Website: crate-barrel
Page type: payment
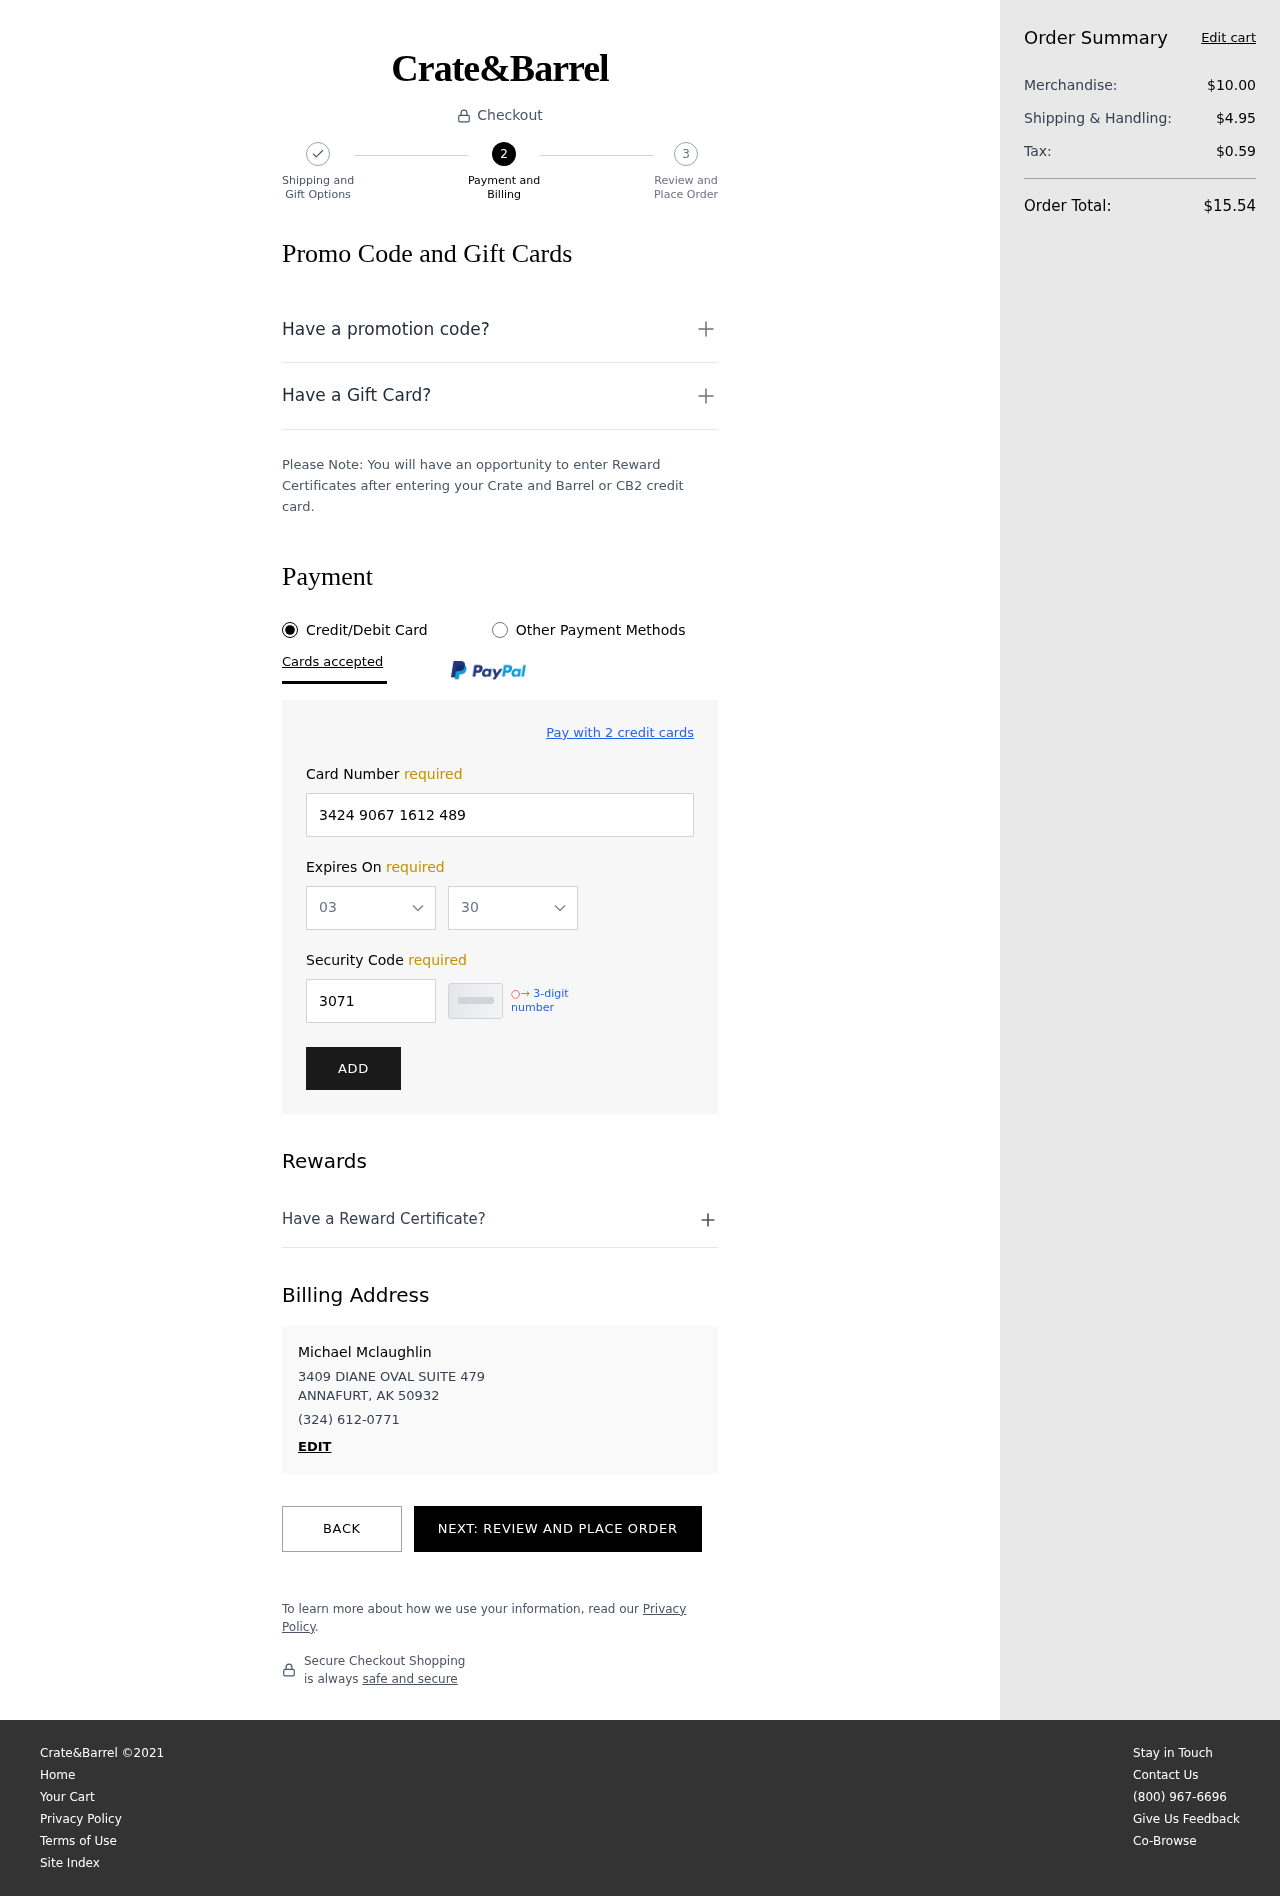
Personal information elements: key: PII_CARD_EXPIRY_MONTH
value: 03
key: PII_CARD_EXPIRY_YEAR
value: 30
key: PII_CITY_STATE_ZIP
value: ANNAFURT, AK 50932
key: PII_FULLNAME
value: Michael Mclaughlin
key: PII_PHONE
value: (324) 612-0771
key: PII_STREET
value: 3409 DIANE OVAL SUITE 479
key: PII_CARD_NUMBER
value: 3424 9067 1612 489
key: PII_CARD_CVV
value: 3071
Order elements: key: ORDER_SUBTOTAL
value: $10.00
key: ORDER_SHIPPING_COST
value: $4.95
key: ORDER_TAX
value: $0.59
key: ORDER_TOTAL
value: $15.54